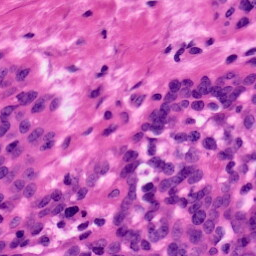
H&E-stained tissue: Ovarian